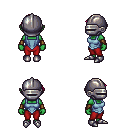
a pixel art fantasy rpg character, female body template, orc, green skin, blue vest, red pants, pink long mohawk hairstyle, metal helm, cloth bracers, metal boots, four views (front, back, left, right), 2x2 character sprite sheet, small pixel art, hard edges, no anti-aliasing